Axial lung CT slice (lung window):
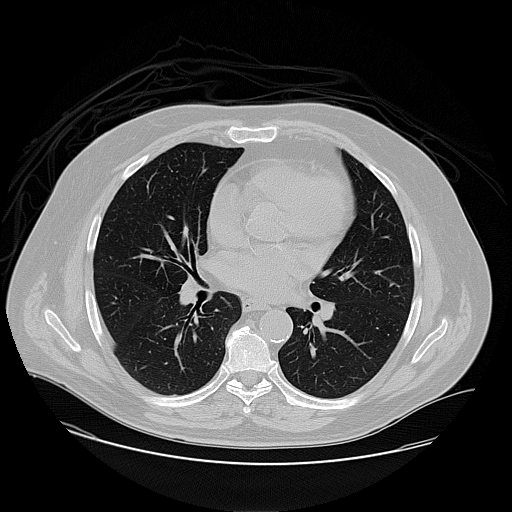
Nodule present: no